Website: macys
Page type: billing-address
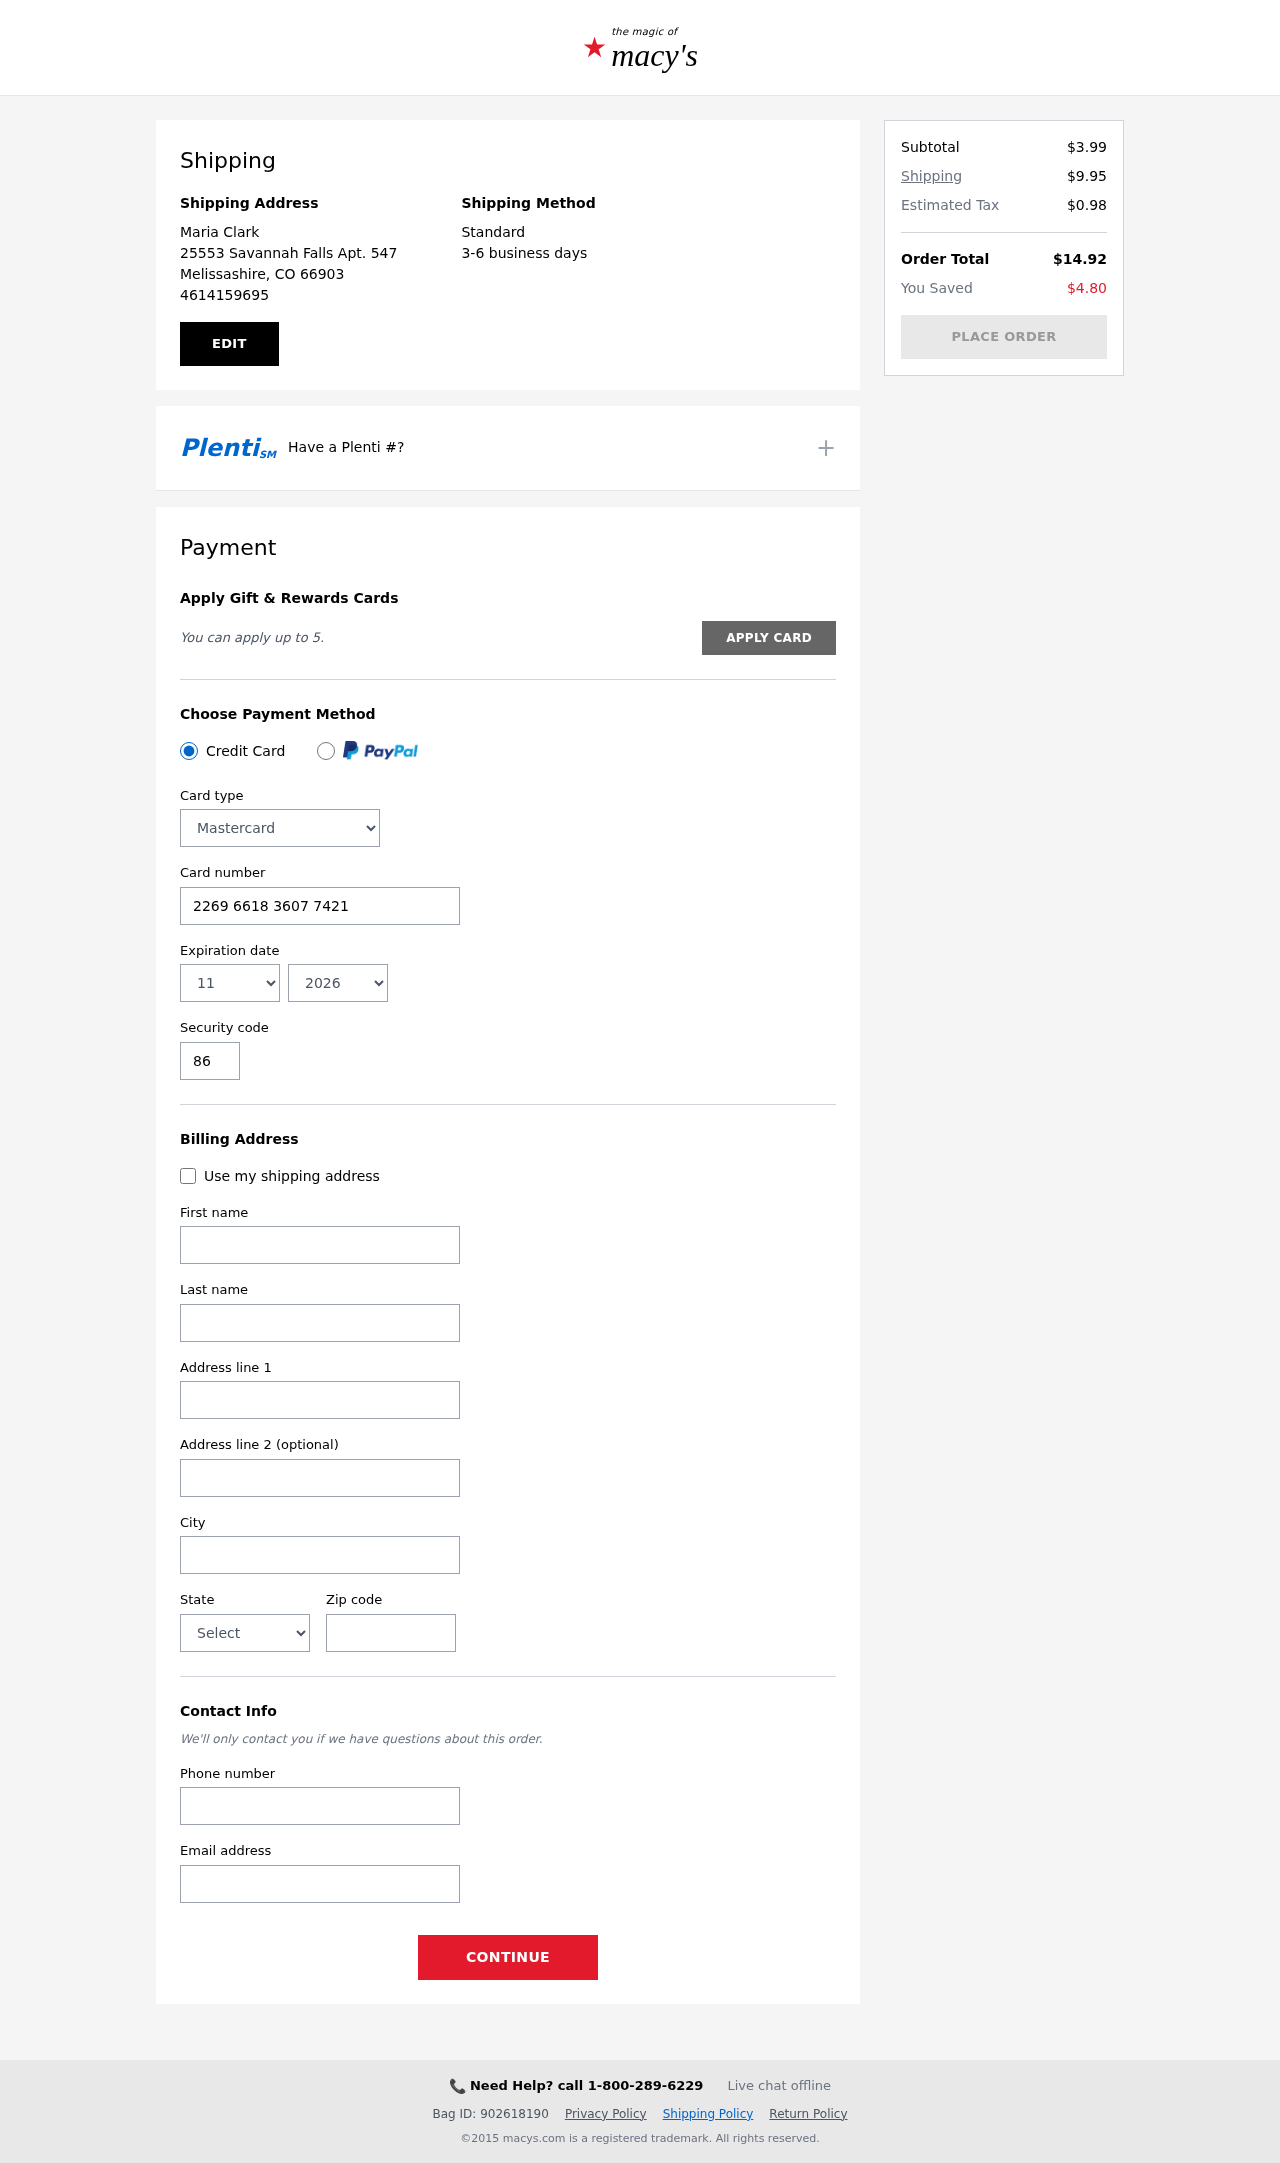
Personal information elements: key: PII_CARD_CVV
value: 862
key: PII_CARD_EXPIRY_MONTH
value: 11
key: PII_CARD_EXPIRY_YEAR
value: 26
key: PII_CARD_NUMBER
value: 2269 6618 3607 7421
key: PII_CARD_TYPE
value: Mastercard
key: PII_CITY
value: Melissashire
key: PII_CITY_STATE_ZIP
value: Melissashire, CO 66903
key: PII_EMAIL
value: mariaclark@yahoo.com
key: PII_FIRSTNAME
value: Maria
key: PII_FULLNAME
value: Maria Clark
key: PII_LASTNAME
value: Clark
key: PII_PHONE
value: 4614159695
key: PII_POSTCODE
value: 66903
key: PII_STATE
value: Colorado
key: PII_STREET
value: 25553 Savannah Falls Apt. 547
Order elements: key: ORDER_SUBTOTAL
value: $3.99
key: ORDER_SHIPPING_COST
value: $9.95
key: ORDER_TAX
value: $0.98
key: ORDER_TOTAL
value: $14.92
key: ORDER_SAVINGS
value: $4.80